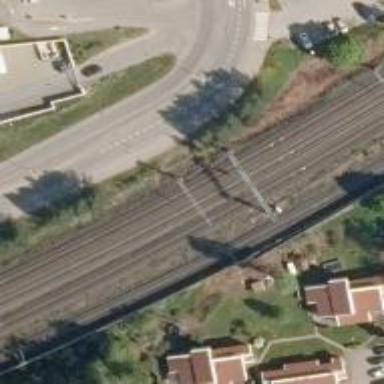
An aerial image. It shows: Railway signal.